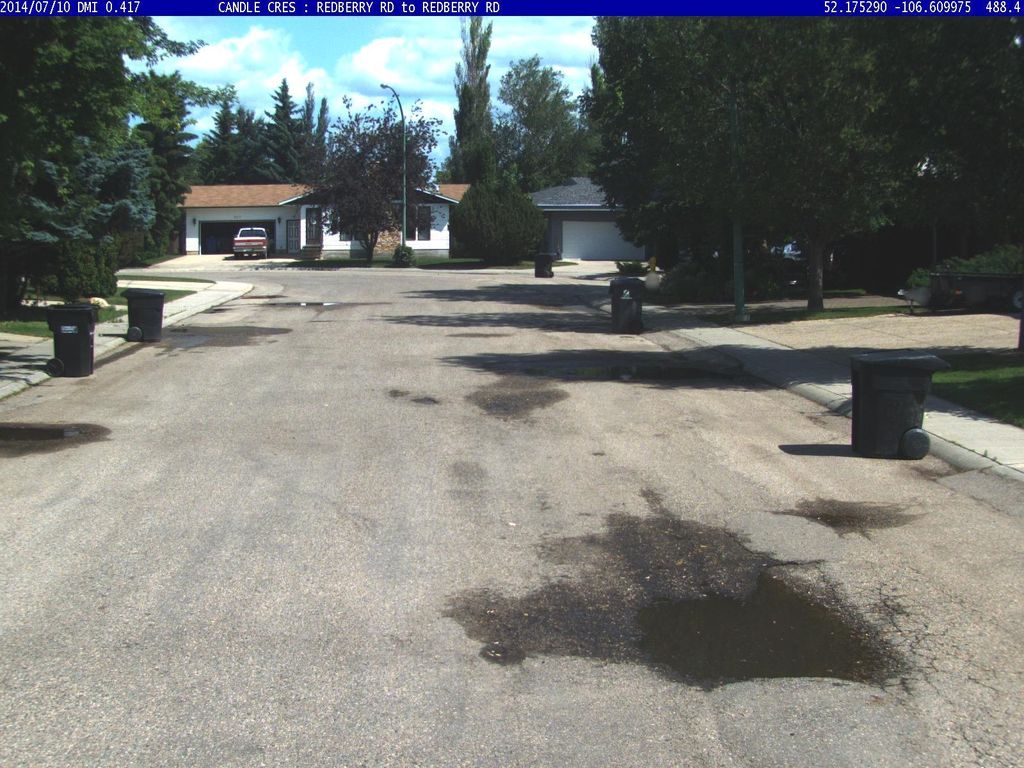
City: saskatoon